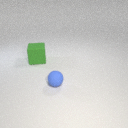
small blue rubber sphere to the right of large green rubber cube